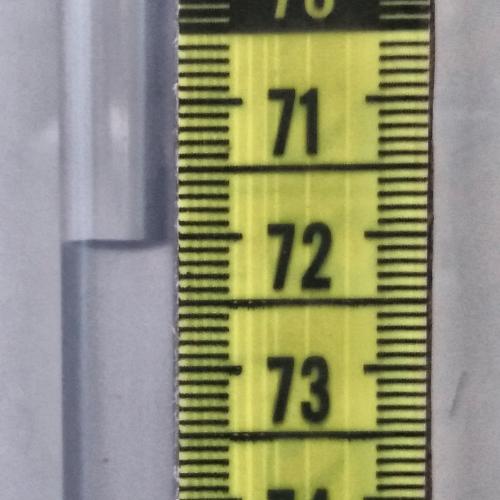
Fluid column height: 72.1 cm